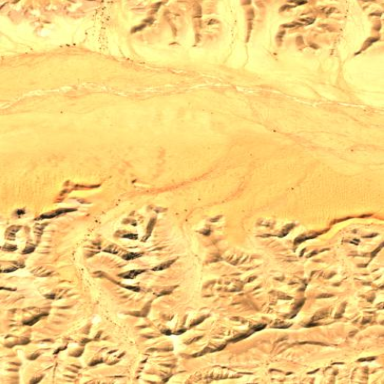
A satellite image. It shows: Barren erg desert with sandy surface.